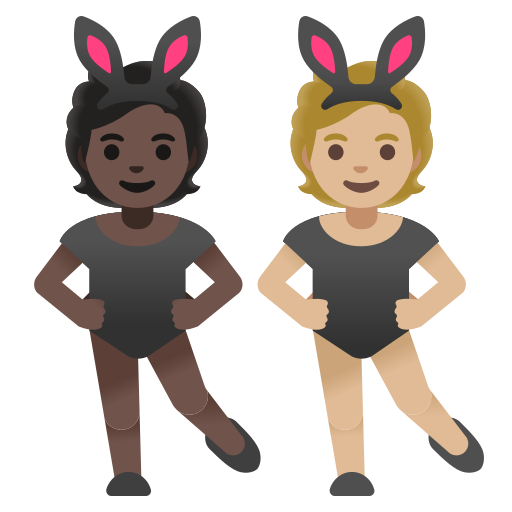
Emoji: 🧑🏿‍🐰‍🧑🏼